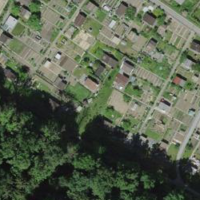
EUNIS habitat code: 53
Species observed at this site:
Allium ursinum